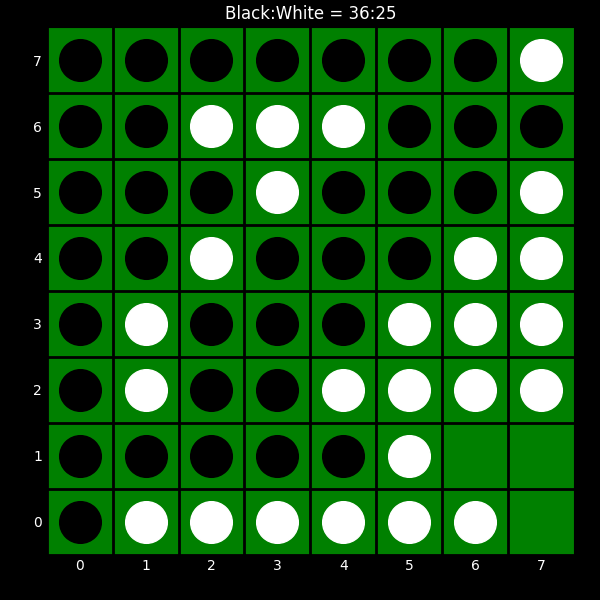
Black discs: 36
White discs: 25